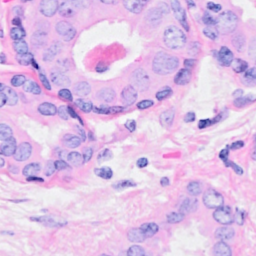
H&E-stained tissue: Breast